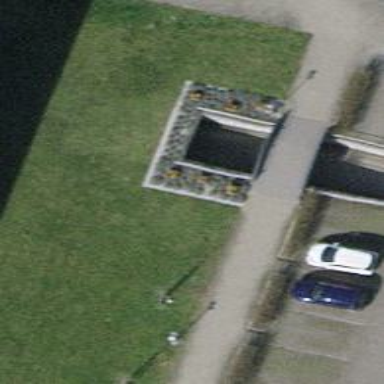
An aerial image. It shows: Parking entrance.